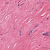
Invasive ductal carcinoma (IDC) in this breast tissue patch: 0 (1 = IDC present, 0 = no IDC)